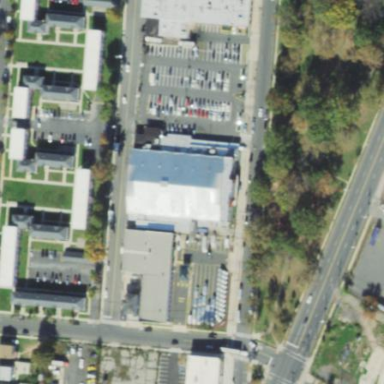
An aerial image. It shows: Supermarket located in building.